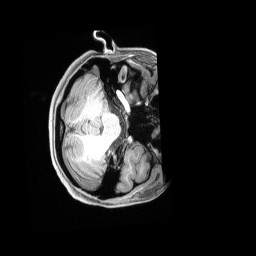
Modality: T1w
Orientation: axial
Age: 25
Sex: female
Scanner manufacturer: siemens
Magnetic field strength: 3 T
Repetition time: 2.4 s
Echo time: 0.00228 s